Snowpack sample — Buffalo Mountain, Silverthorne, Colorado, USA (2/22/26, 2:02 PM MST)
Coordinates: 39.622, -106.113
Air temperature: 33 °F
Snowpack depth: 63 cm
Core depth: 10 cm
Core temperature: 30.2 °F
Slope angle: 11°, slope face: 116°
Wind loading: low
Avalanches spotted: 0
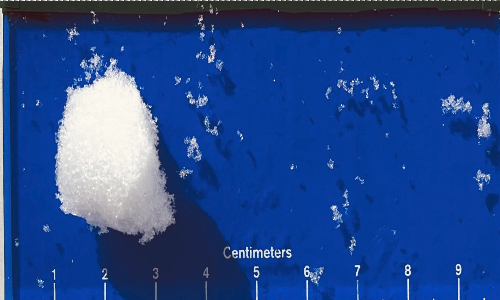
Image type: core
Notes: In a firebreak similar to site 1, minimal wind loading with no spotted avalanches (not many faces in view though)